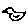
Label: bird